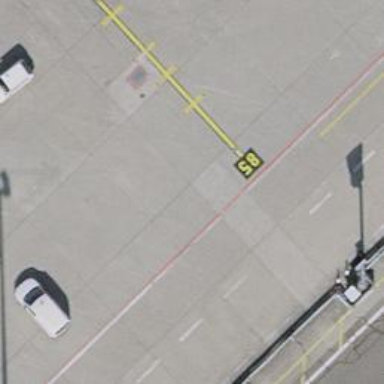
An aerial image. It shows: Airport parking position.